八年级 · 解析几何
如图, 直线 $y=k$ 和双曲线 $y=\frac{k}{x}$ 相交于点 $P$, 过点 $P$ 作 $P A_{0}$ 垂直于 $x$ 轴, 垂足为 $A_{0}, x$ 轴上的点 $A_{0}$,
$A_{1}, A_{2}, \ldots A_{n}$ 的横坐标是连续整数, 过点 $A_{1}, A_{2}, \ldots A_{n}$ : 分别作 $x$ 轴的垂线, 与双曲线 $y=\frac{k}{x}(k>0)$及直线 $y=k$ 分别交于点 $B_{1}, B_{2}, \ldots B_{n}$ 和点 $C_{1}, C_{2}, \ldots C_{n}$, 则 $\frac{A_{n} B_{n}}{C_{n} B_{n}}$ 的值为 $(\quad)$

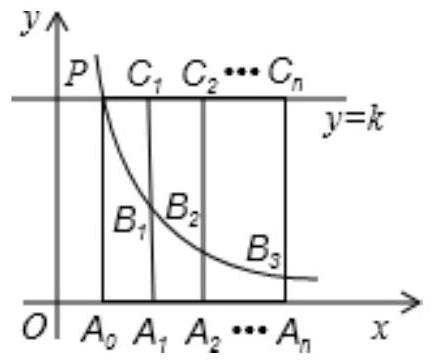
A. $\frac{1}{n+1}$
B. $\frac{1}{n-1}$
C. $\frac{1}{n}$
D. $1-\frac{1}{n}$
答案: C
解析: $\because A_{1}, A_{2}, \ldots A_{n}$ 为连续整数,

又 $\because$ 直线 $y=k$ 和双曲线 $y=\frac{k}{x}$ 相交于点 $P$ 的横坐标为 1 ,

$\therefore$ 从 $A_{0}$ 开始, 为 $1,2,3 \ldots, n+1$, 代入 $y=\frac{k}{x}$, 得 $y_{n}=\frac{k}{n+1}$,
即 $A_{n} B_{n}=\frac{k}{n+1}, C_{n} B_{n}=k-\frac{k}{n+1}, A_{n} B_{n} \div C_{n} B_{n}=\frac{k}{n+1} \div\left(k-\frac{k}{n+1}\right)=\frac{1}{n}$.

故选 $C$.